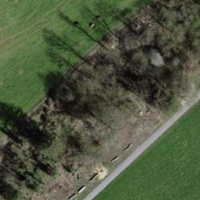
EUNIS habitat code: 52
Species observed at this site:
Equisetum hyemale